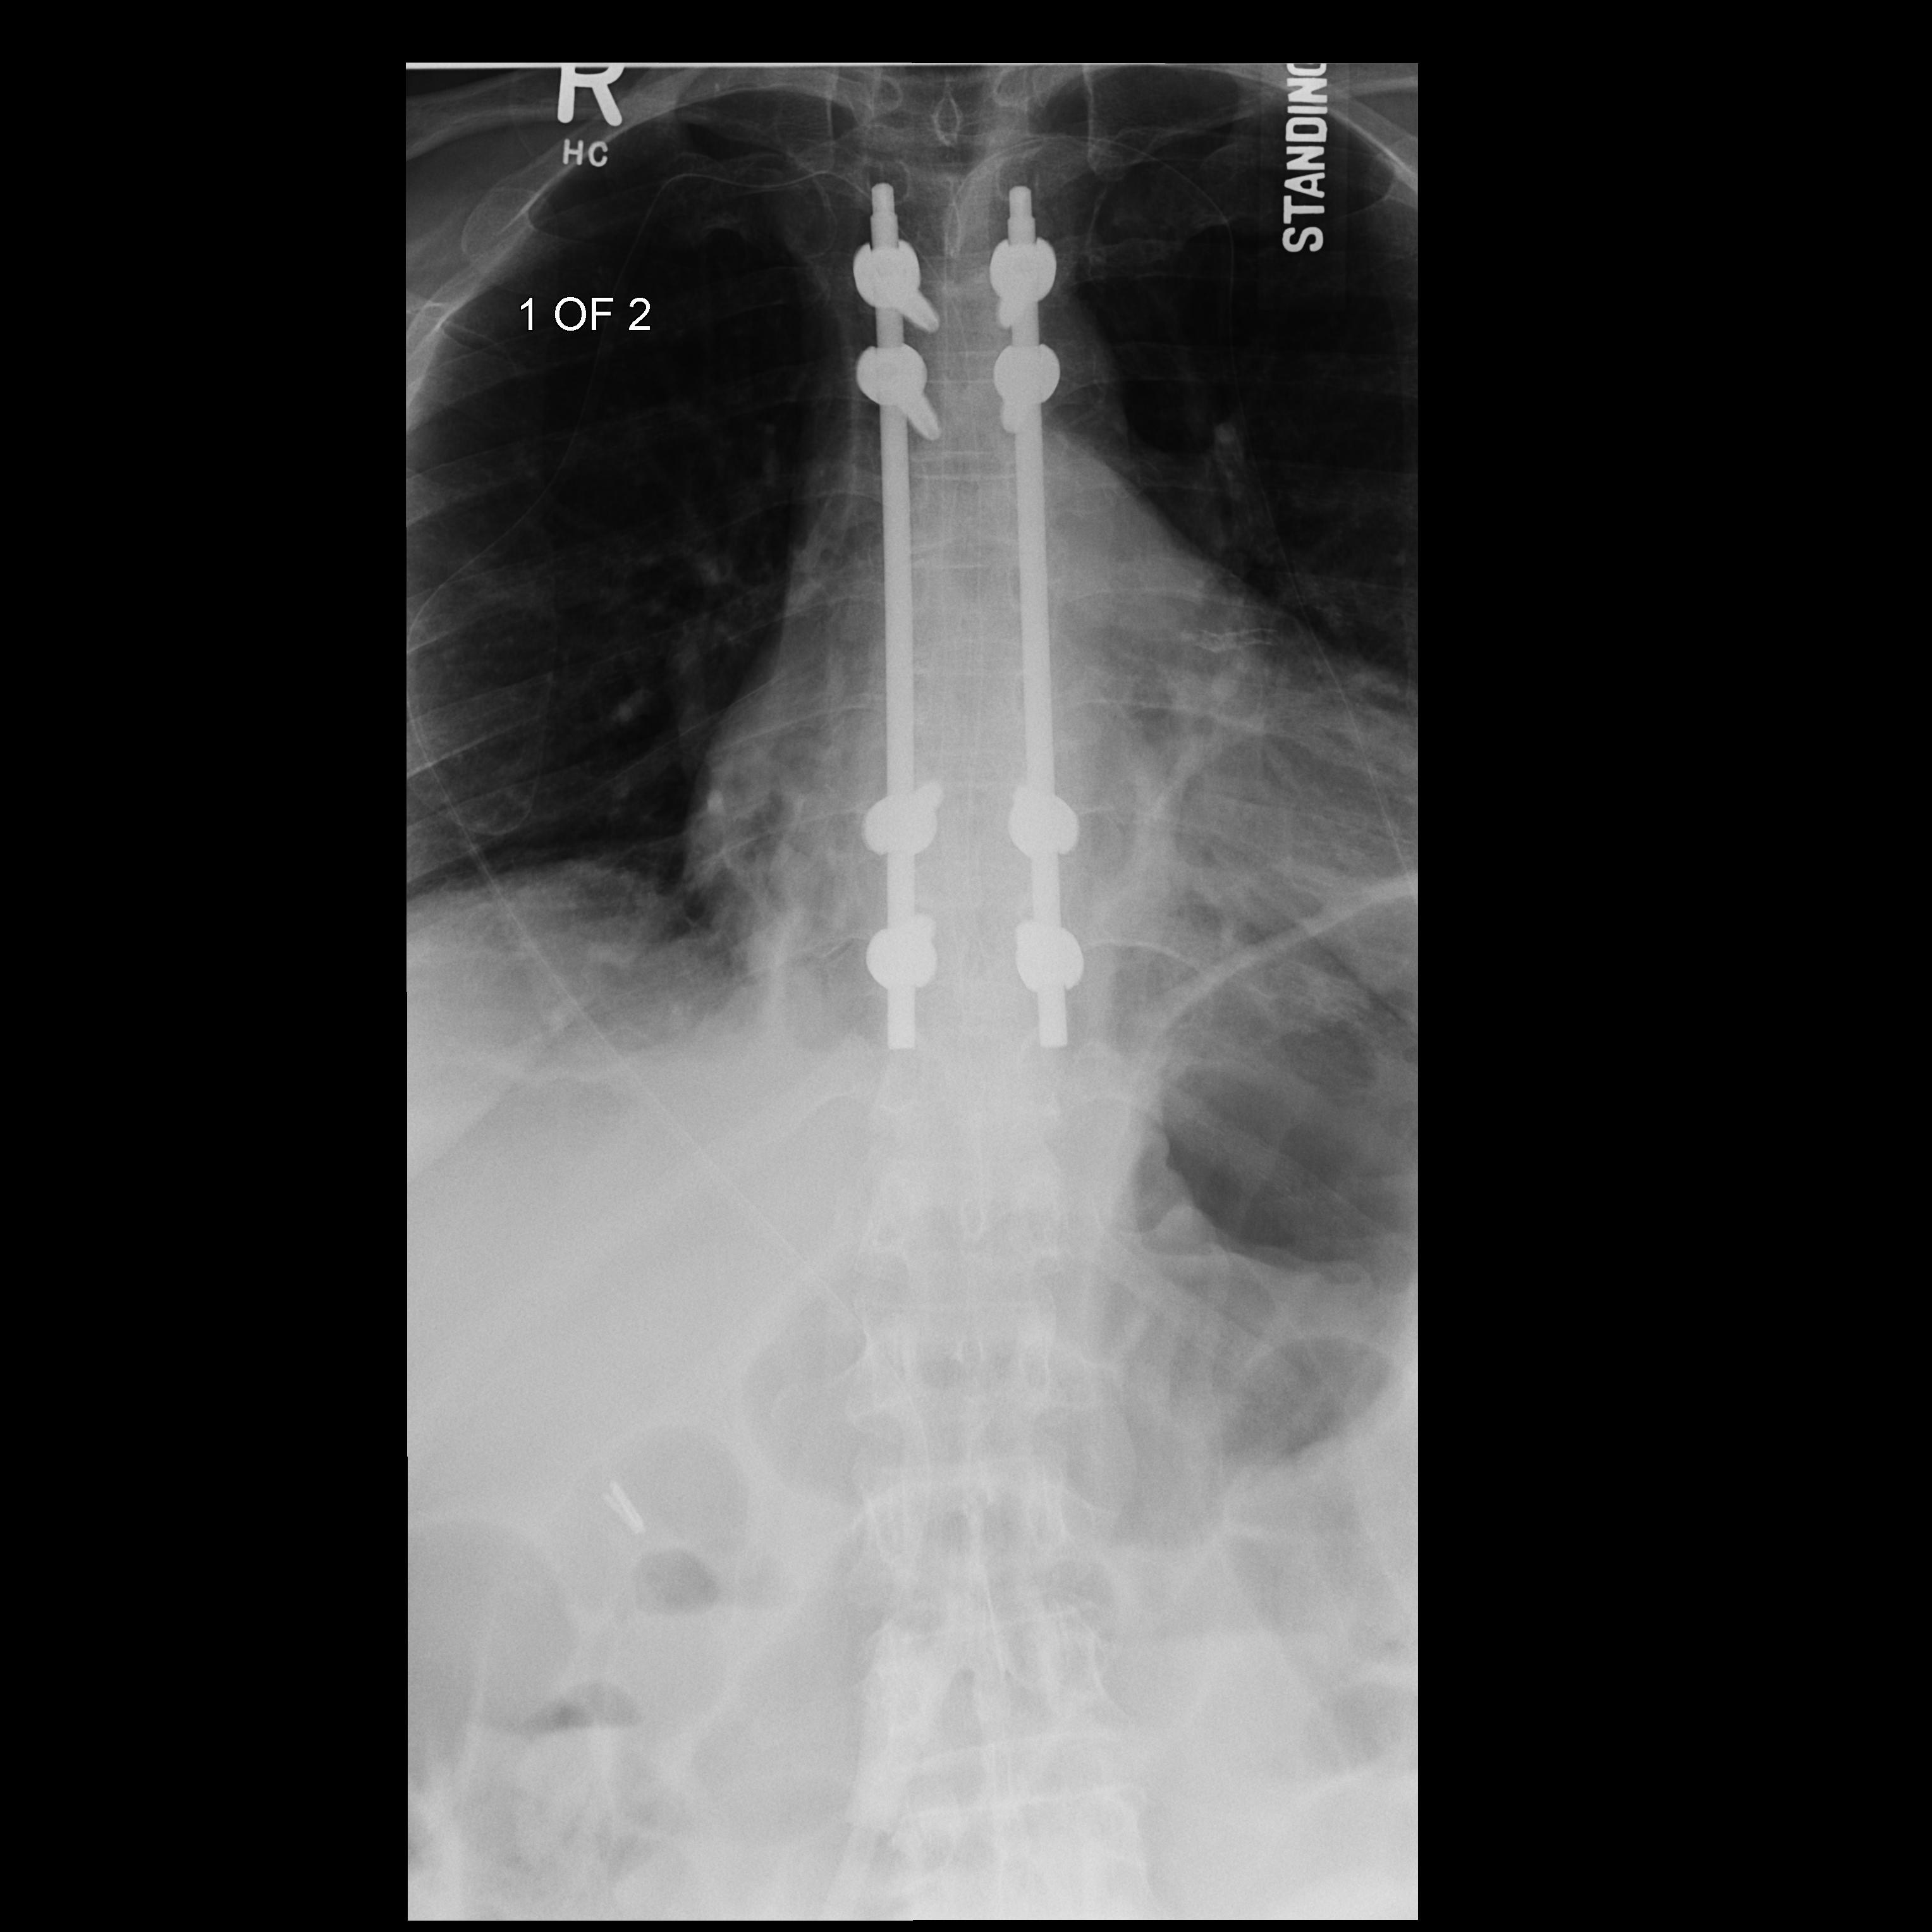
View: AP
Implant manufacturer: Depuy expedium (Synthes)